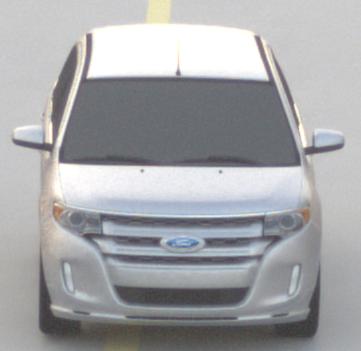
Make: Ford
Model: Edge
Detailed model: Gen. 1 Facelift
Model produced from: 2010
Model produced until: 2015
Doors: 5
Color: white
Road condition: dry road
Daytime: sunrise or sunset
Contrast: low contrast